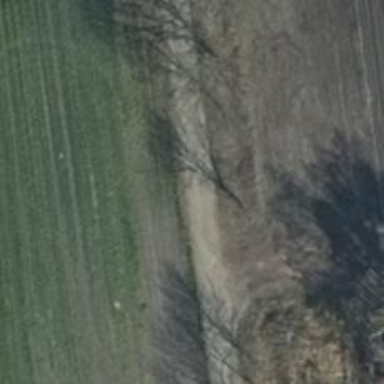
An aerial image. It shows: Track with grade2 tracktype.